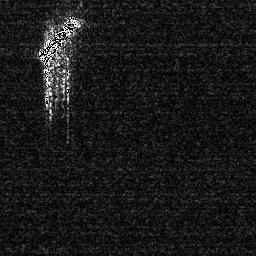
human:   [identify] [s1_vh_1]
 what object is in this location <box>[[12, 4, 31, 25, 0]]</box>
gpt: <ref>1 large ship at the top left</ref>